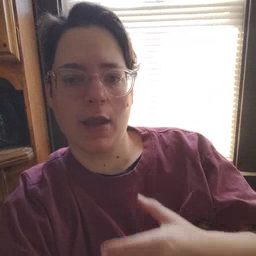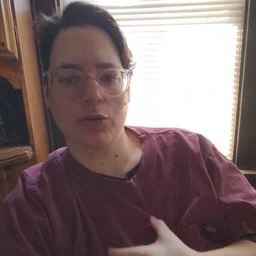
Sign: hungry